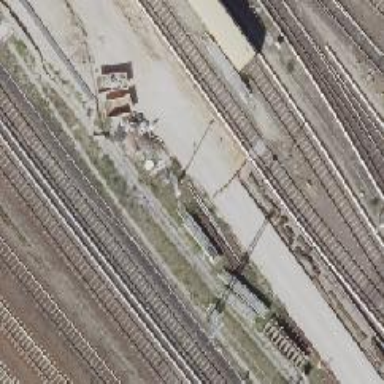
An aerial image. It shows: Signal on the railway track. It is positioned in the track.